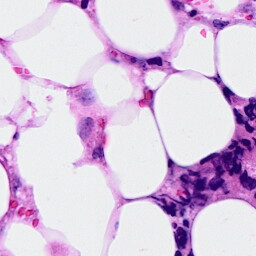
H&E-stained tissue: Breast